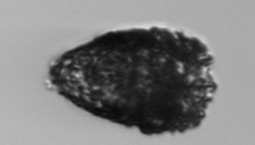
Label: Stenosemella_pacifica